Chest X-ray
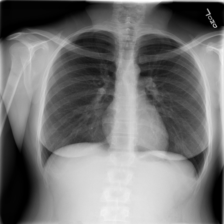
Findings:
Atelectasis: negative
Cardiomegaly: negative
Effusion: negative
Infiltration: negative
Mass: negative
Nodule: negative
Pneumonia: negative
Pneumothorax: negative
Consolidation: negative
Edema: negative
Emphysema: negative
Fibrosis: negative
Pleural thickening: negative
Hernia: negative